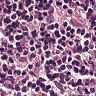
Metastatic tissue present: no